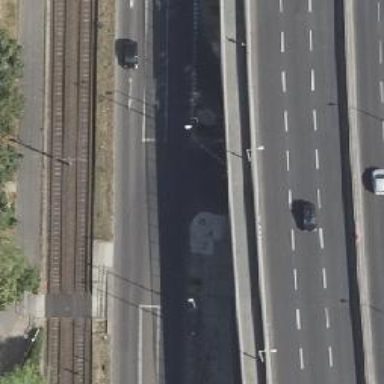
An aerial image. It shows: Secondary road with asphalt surface.